Question: I have been using Restkit for GET successfully and now I tried to use it for POST and get error. Here is the code for my RESTKit which I think is quite standard:
'''
RKObjectMapping *mappingTransaction = [RKObjectMapping mappingForClass:[Transaction class]];
NSDictionary *mappingTransactionDict = @{
@"final_price" : @"finalPrice",
@"discount" : @"discount",
@"customer_fk" : @"customerID",
@"typeofpayment_fk" : @"typeOfPaymentID",
@"shop_fk" : @"shopID",
@"systemuser_fk" : @"systemUserID",
@"company_fk" : @"companyID",
@"created_at" : @"creationDate",
@"updated_at" : @"updateDate"
};
[mappingTransaction addAttributeMappingsFromDictionary:mappingTransactionDict];
RKResponseDescriptor *transactionDescriptor =
[RKResponseDescriptor responseDescriptorWithMapping:mappingTransaction
method:RKRequestMethodPOST
pathPattern:@"/revenue/add/transaction"
keyPath:nil
statusCodes:RKStatusCodeIndexSetForClass(RKStatusCodeClassSuccessful)];
[[RKObjectManager sharedManager] addResponseDescriptor:transactionDescriptor];
[[RKObjectManager sharedManager] postObject:(Transaction *)transactionRecord
path:@"/revenue/add/transaction"
parameters:nil
success:^(RKObjectRequestOperation *operation, RKMappingResult *mappingResult){
//self.typeOfPaymentArray = mappingResult.array;
}
failure:^(RKObjectRequestOperation *operation, NSError *error){
NSLog(@"Transaction insert failed': %@", error);
}];
'''
Then there's an error of "TokenMismatchException":

I googled it but seems all threads are talking about CSRF token from a form, which in my case is a third party IOS app. My RESTFul API is run by Laravel 5. Any idea will be appreciated. Thanks for your attention.
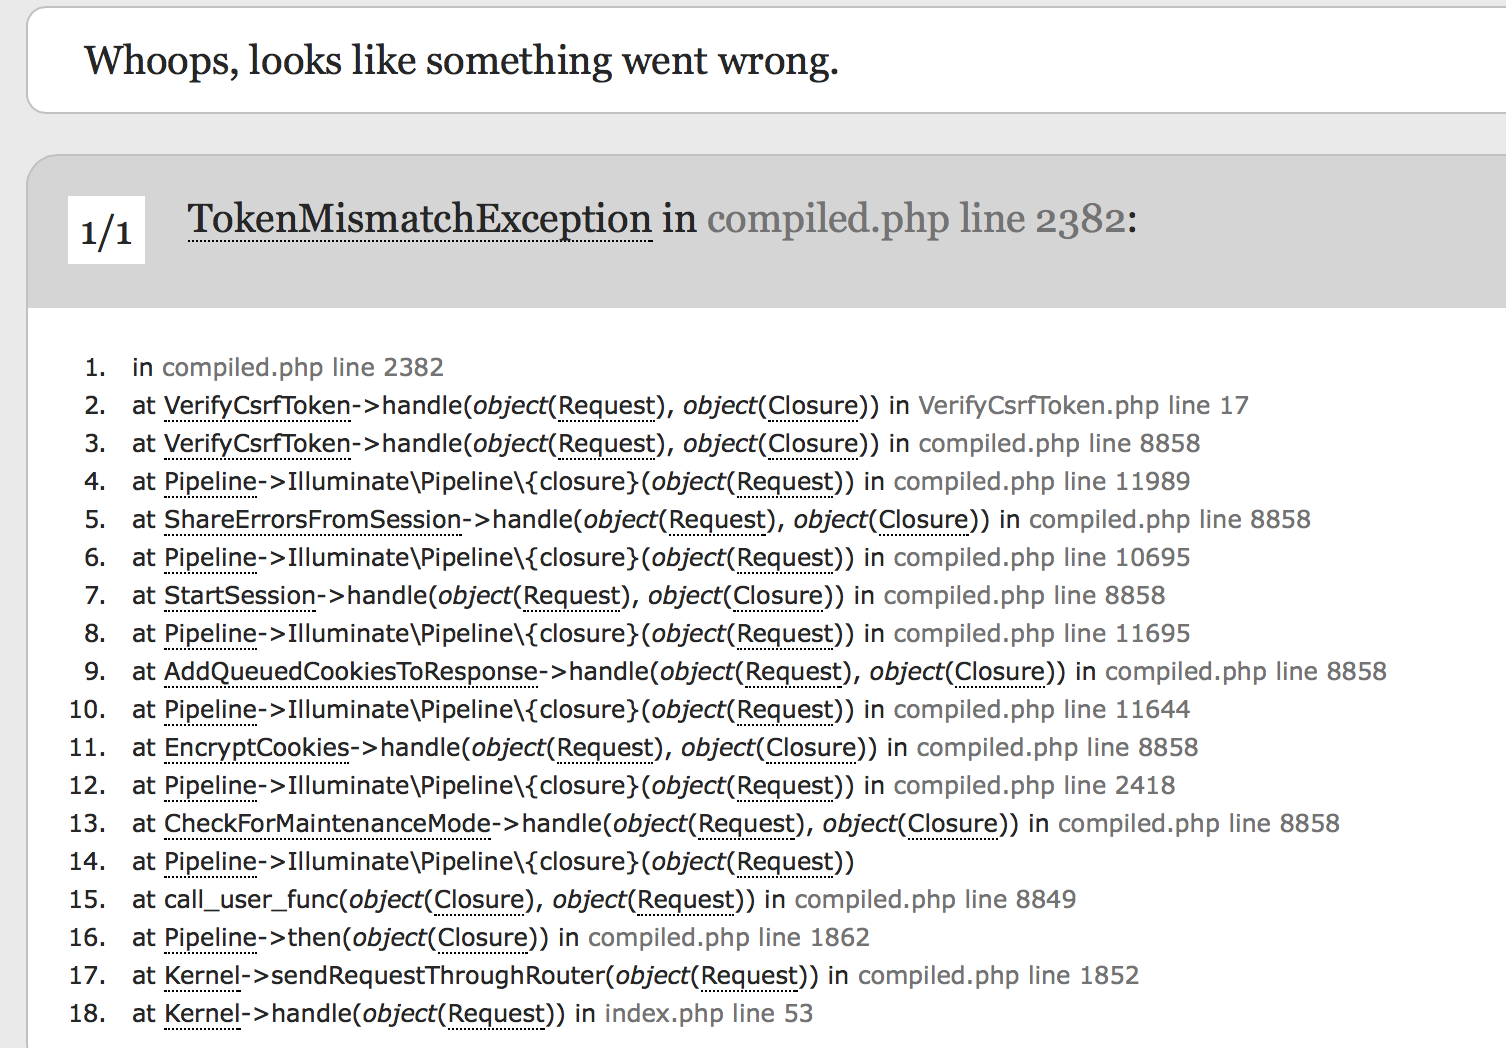
Answer: In your case, you want to map an object (Transaction) in the request (not in the response), so instead of using 'responseDescriptorWithMapping' you should use this method:
'''
+ (instancetype)requestDescriptorWithMapping:(RKMapping *)mapping objectClass:(Class)objectClass rootKeyPath:(NSString *)rootKeyPath method:(RKRequestMethod)method
'''